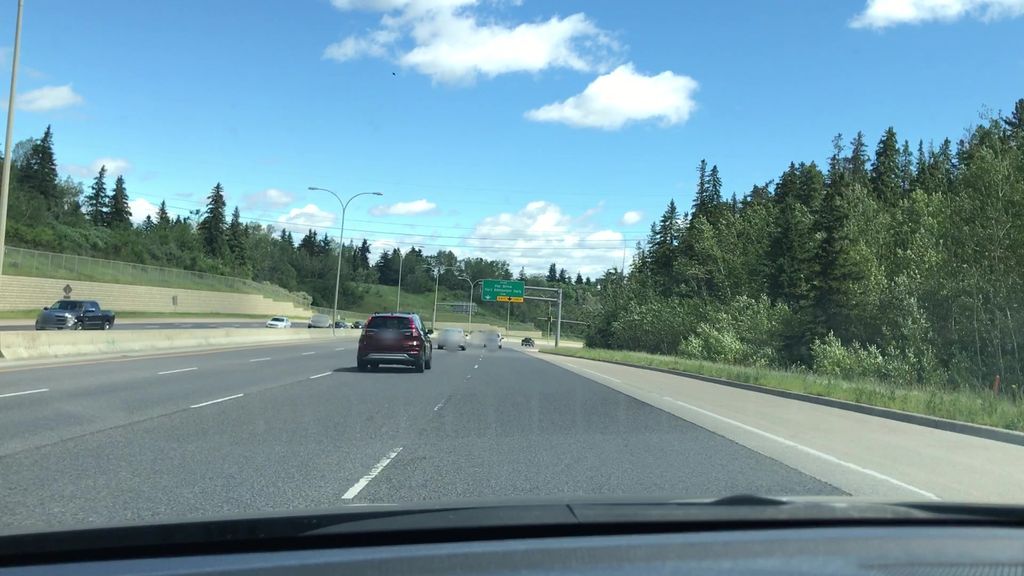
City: edmonton